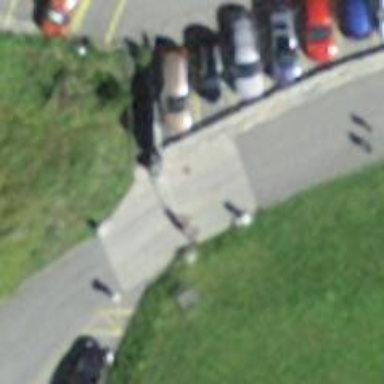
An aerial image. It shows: Lift gate barrier.